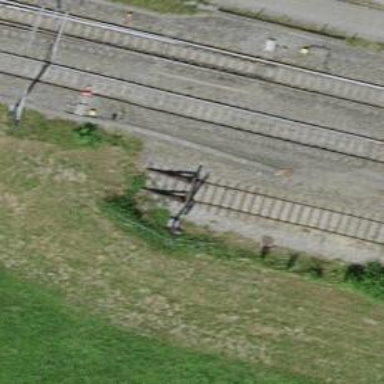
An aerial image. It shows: Single-track railway yard.